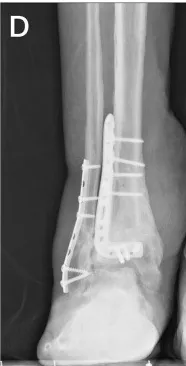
Charcot arthritis was detected at the Chopart joint (D,E), although no apparent symptoms were present.
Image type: radiology (x_ray)